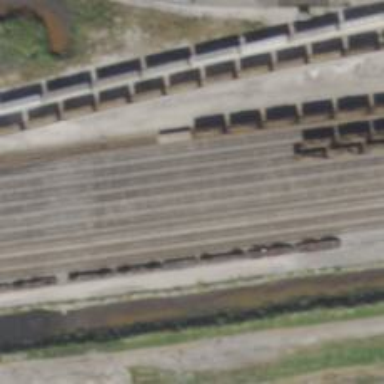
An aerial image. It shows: View of railway yard.